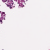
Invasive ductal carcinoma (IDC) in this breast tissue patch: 0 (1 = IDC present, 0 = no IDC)